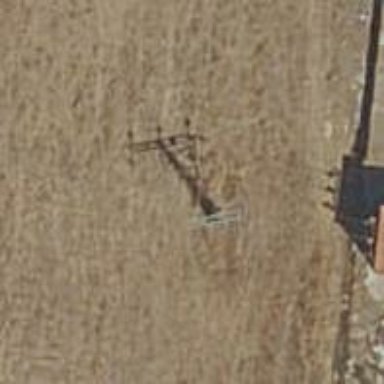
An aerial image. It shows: Power pole.